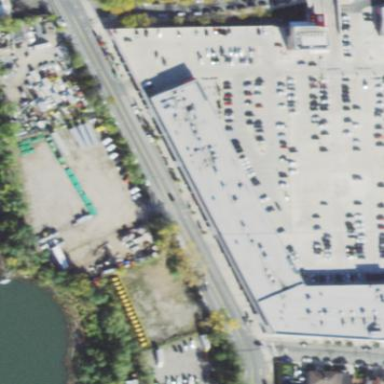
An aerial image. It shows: Rooftop parking area.